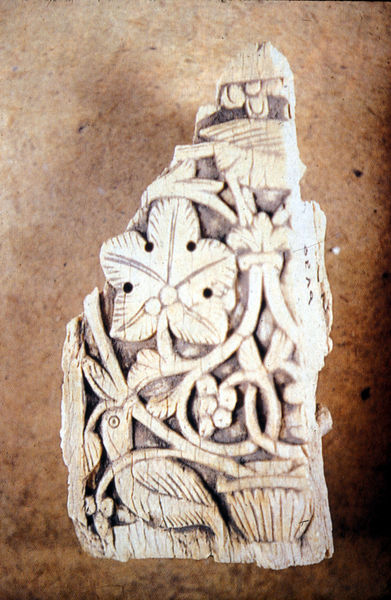
Titel: Fragment aus Elfenbein (Vogel und Blätterdekoration)
Standort: Kairo
Institution: Koptisches Museum
Schlagwörter: blau, blätter, feder, flügel, laub, schatten, vogel, weiß, ocker, ausschnitt, braun, holz, säule, blüte, blüten, tier, muster, ornament, federn, schale, stein, taube, vögel, auge, figur, blatt, pflanze, frucht, früchte, keramik, krug, ranken, skulptur, ton, trauben, vase, relief, bein, schnabel, risse, wein, floral, verzierung, korb, plastik, foto, fotografie, beeren, loch, schlange, lilie, löcher, ranke, schnitzerei, fragment, stück, teilstück, schnörkel, efeu, mittelalter, blattwerk, weinlaub, fresko, beere, traube, reben, miniatur, rillen, elfenbein, relieff, zahn, keltisch, bohrung, bruchstück, elfenbeinplastik, geäder, marmoor, schnitzarbeit